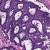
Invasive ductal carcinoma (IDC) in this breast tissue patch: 1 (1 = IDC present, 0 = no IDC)